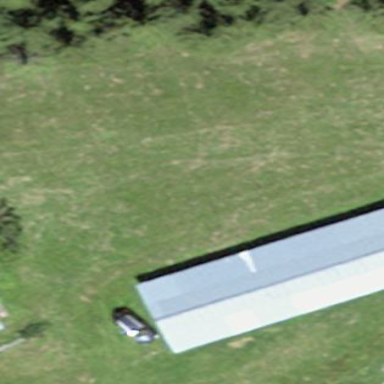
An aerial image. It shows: Farm auxiliary building.